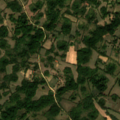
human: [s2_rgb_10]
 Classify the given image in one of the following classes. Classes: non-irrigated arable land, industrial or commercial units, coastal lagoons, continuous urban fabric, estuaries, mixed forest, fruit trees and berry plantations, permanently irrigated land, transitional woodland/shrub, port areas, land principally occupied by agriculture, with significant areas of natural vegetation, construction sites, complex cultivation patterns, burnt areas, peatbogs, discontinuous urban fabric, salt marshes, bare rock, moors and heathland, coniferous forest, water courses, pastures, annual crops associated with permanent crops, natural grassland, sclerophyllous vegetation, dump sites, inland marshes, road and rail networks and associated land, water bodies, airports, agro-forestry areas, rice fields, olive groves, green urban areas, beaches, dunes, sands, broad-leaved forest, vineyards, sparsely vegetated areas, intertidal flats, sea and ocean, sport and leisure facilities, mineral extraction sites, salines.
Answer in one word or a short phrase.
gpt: complex cultivation patterns, land principally occupied by agriculture, with significant areas of natural vegetation